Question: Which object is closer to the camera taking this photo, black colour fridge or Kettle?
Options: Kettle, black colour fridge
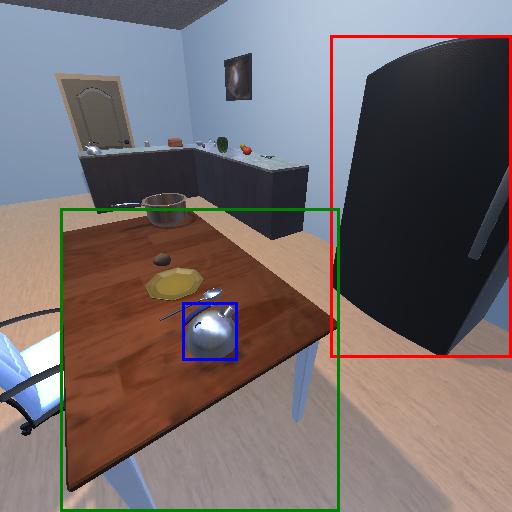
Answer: Kettle